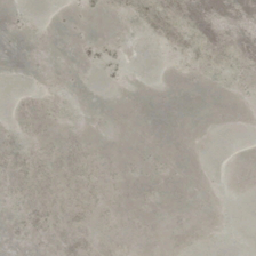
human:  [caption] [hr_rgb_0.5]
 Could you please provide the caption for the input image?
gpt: a vast expanse of desert.

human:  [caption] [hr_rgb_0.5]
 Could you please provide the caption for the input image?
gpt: the sand in the desert looks calm .

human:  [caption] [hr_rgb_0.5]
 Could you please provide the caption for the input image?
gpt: the sand in the desert looks calm .

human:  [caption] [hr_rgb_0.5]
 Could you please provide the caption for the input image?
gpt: the sand in the desert looks calm .

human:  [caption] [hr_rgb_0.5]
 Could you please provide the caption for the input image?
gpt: the sand in the desert looks calm .